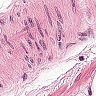
Metastatic tissue present: no